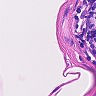
Metastatic tissue present: no